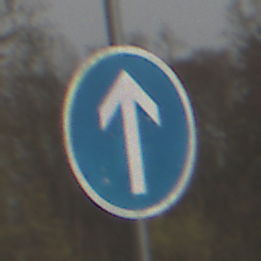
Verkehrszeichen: VorgeschriebeneFahrtrichtungGeradeaus
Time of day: MorningAfternoon
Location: Outdoor (Suburban)
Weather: Overcast
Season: NotSpecified
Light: Natural